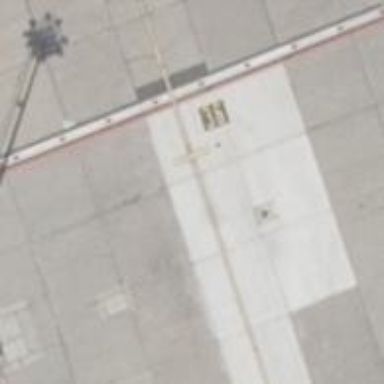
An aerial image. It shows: Parking position at the airport on concrete surface.